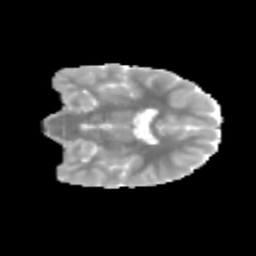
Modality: MD
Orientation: coronal
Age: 12
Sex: male
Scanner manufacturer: siemens
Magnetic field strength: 3 T
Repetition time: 3.8 s
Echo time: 0.07 s